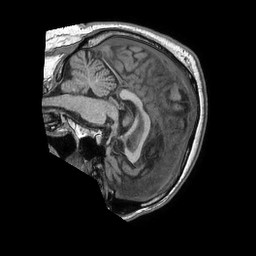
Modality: T1w
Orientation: sagittal
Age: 63
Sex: male
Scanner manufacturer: philips
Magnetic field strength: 1.5 T
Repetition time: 0.007687 s
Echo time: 0.003499 s